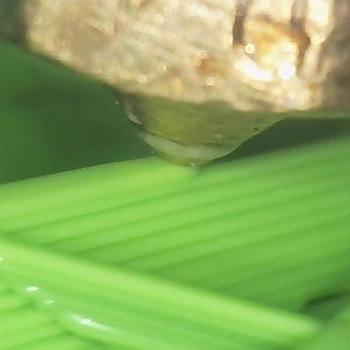
Flow rate: 300%